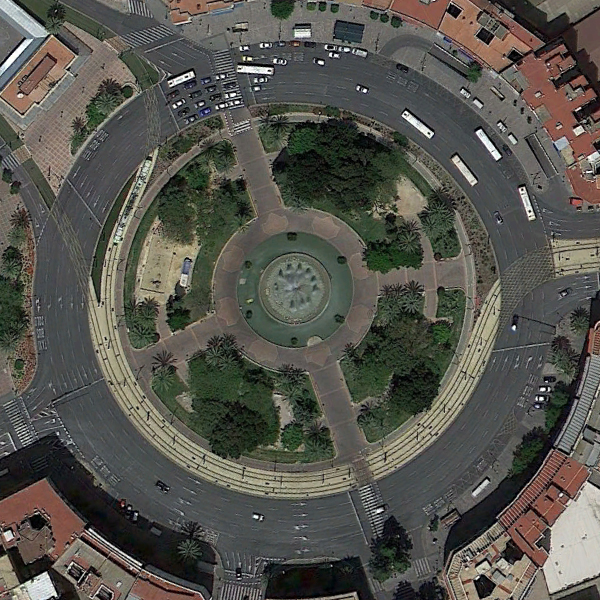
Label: Square